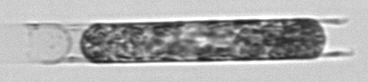
Label: Hemiaulus